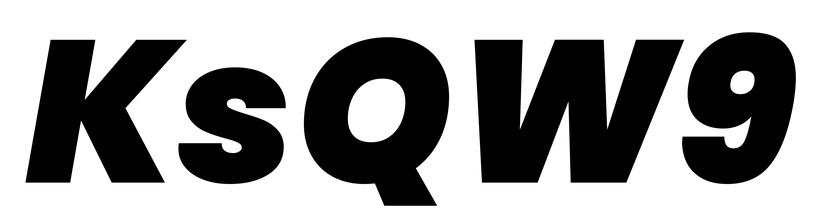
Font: Poppins-BlackItalic